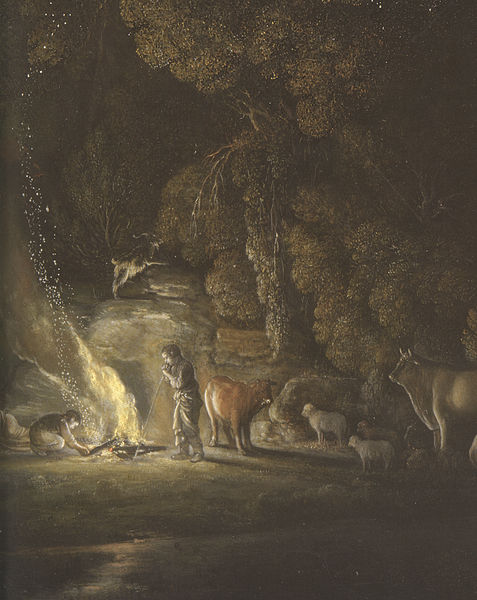
Titel: Die Flucht nach Ägypten
Künstler: Adam Elsheimer
Institution: München, Bayrische Staatsgemäldesammlungen
Schlagwörter: baum, dunkel, feuer, gemälde, laub, mann, schatten, wasser, bäume, fluss, äste, glas, licht, männer, nacht, tiere, vieh, höhle, wald, jungen, herde, rind, rast, junge, lamm, rinder, schaf, stern, laubbaum, springen, bock, lämmer, schafe, ochse, böcke, hirte, hirten, ziegenbock, ziege, blasen, lager, ziegen, schafherde, funken, ziegenböcke, schmieden, funke, elsheimer, elzheimer, tsein